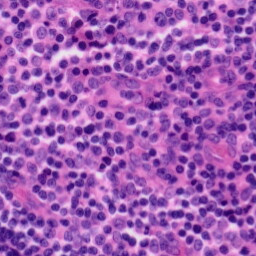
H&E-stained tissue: Tonsil